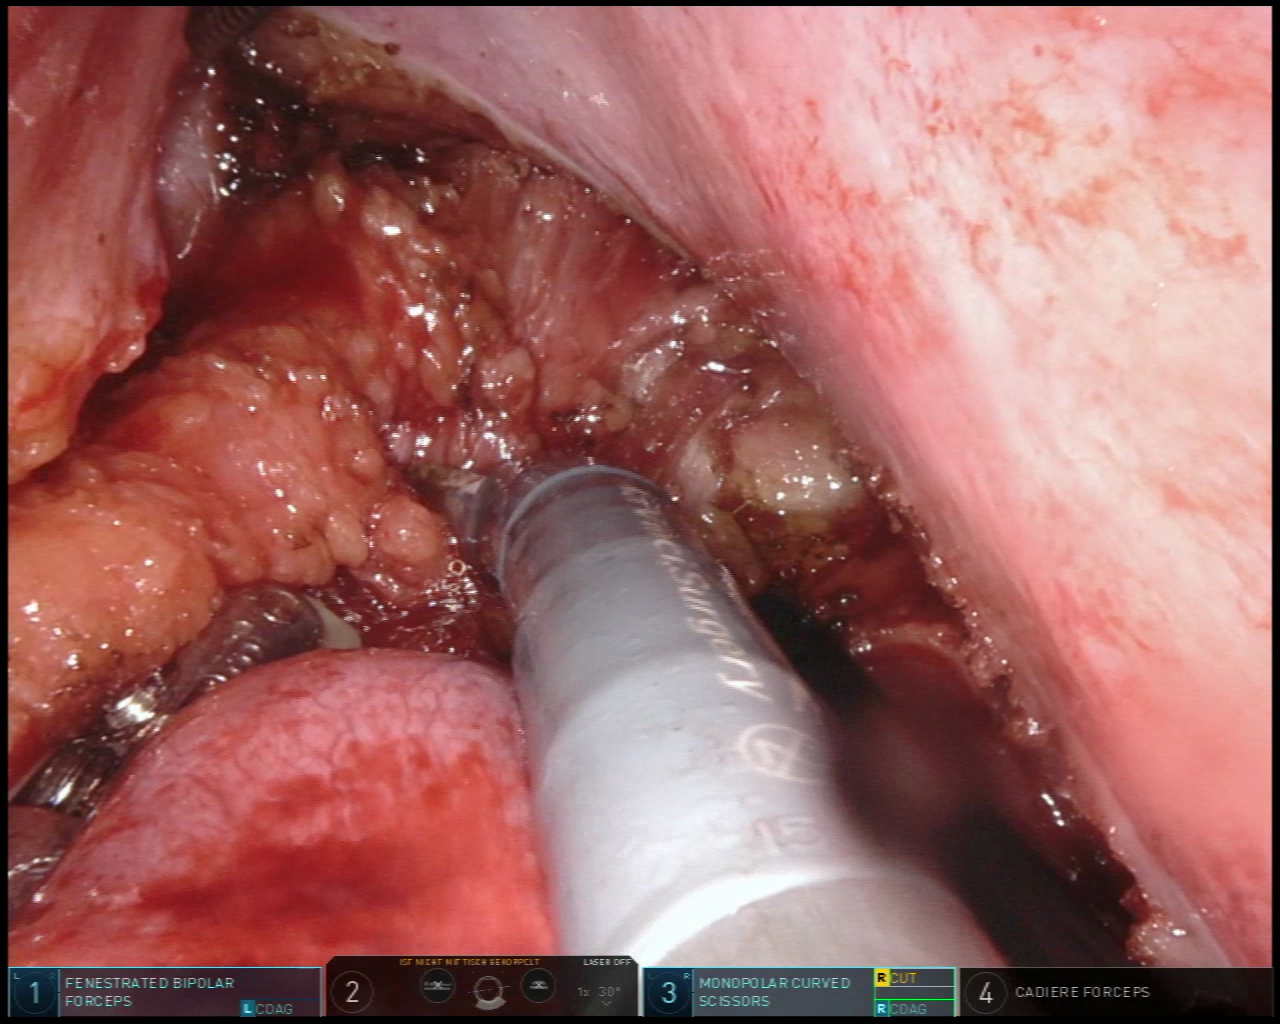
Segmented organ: vesicular_glands
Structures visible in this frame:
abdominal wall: no
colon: no
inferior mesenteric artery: no
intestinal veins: no
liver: no
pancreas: no
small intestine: no
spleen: no
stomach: no
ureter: no
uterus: no
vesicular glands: yes